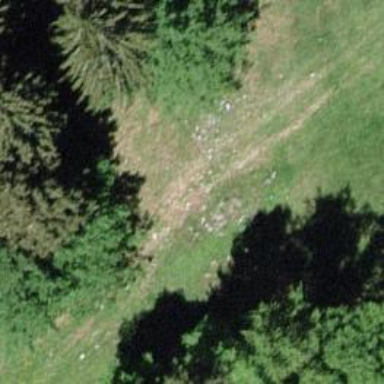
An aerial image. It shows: Grassy track with grade 5 track type.